Question: I built a portal shader and it required me to use Lightweight Render Pipeline. i upgraded all the object materials to lightweight materials and i created a lightweight renderrer pipeline and put it in the graphics settings. Althoug,still some of the objects are pink. is there any way to fix it?
Thank you

I did what they said in "Lightweight Render Pipeline in Unity turned everything pink" but still then some of the objects left pink.
Sorry about this short qeustion, i am new at it. If you dont unsderstand my question feel free to ask
Edit:
Ruzihm solution was working for me, thanks him :D
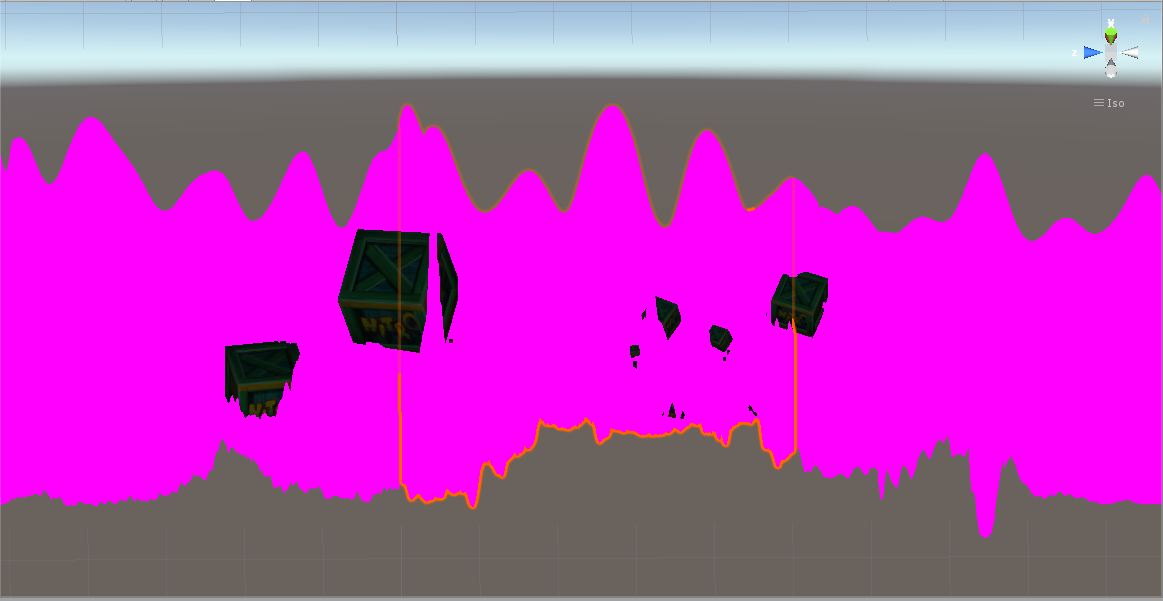
Answer: You are using shaders that are incompatible with the LWRP. The Unity Editor can try to automatically replace them with compatible ones. In the menu, do , and then Unity will do its best to upgrade the materials/shaders.
This may be only a partial solution depending on if Unity can find a suitable replacement for all of your shaders or not.
For the ones Unity can't or won't upgrade, you can try configuring them with default LWRP shaders by inspecting the material on those objects, clicking , and then selecting or depending on if you want lighting effects or not.
For the terrain, you can replace its current material with the material:
Where to set it:
<URL>
Where to find it:
<URL>
<URL>